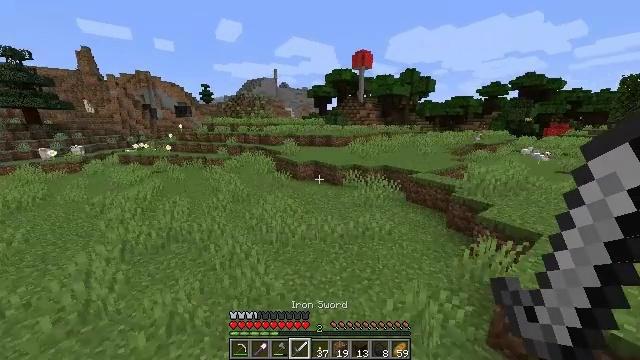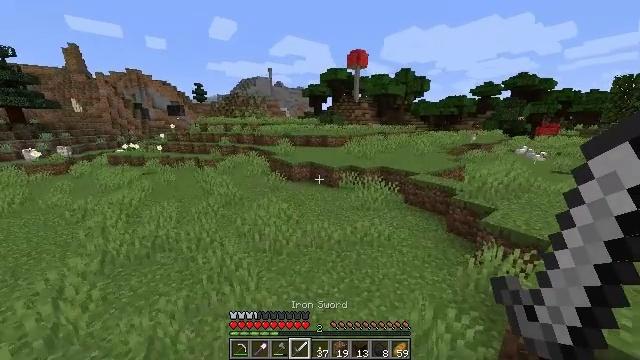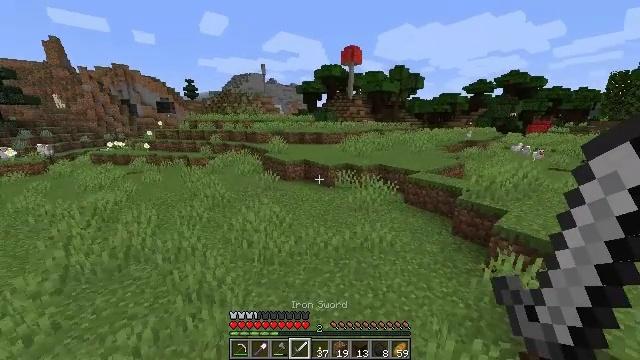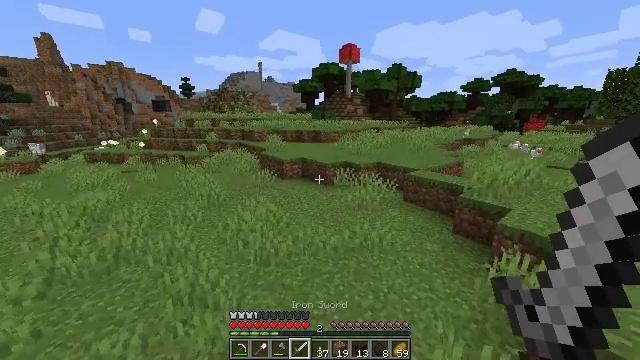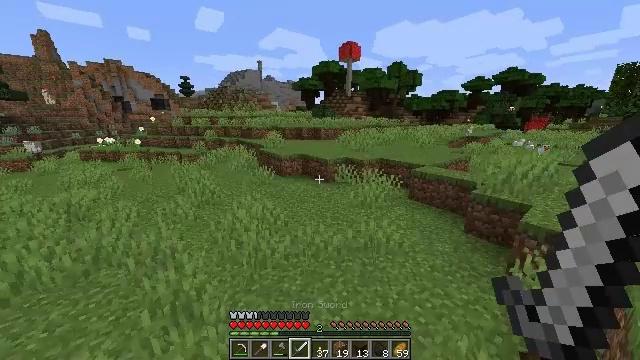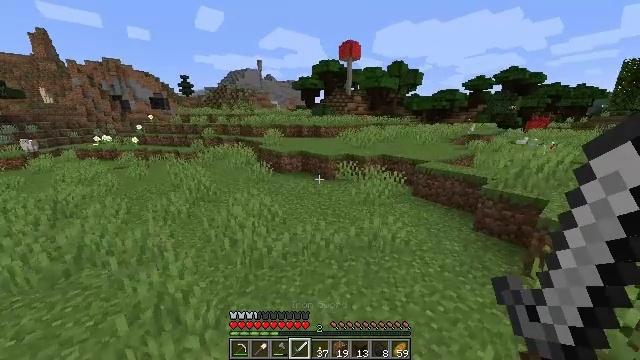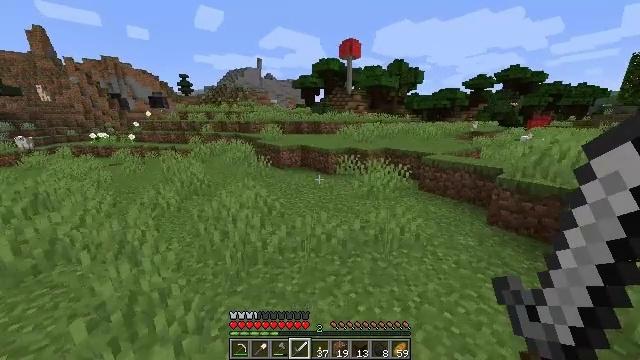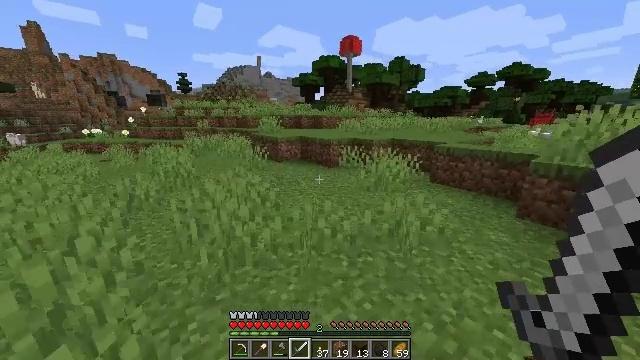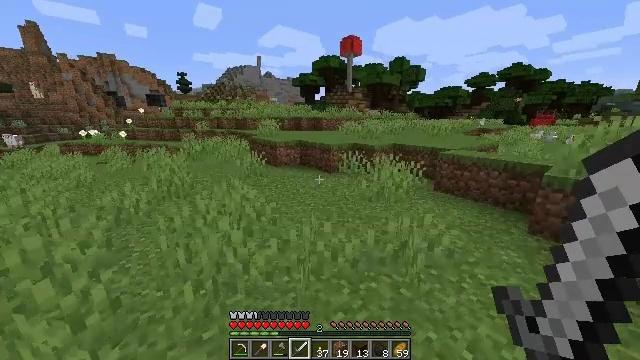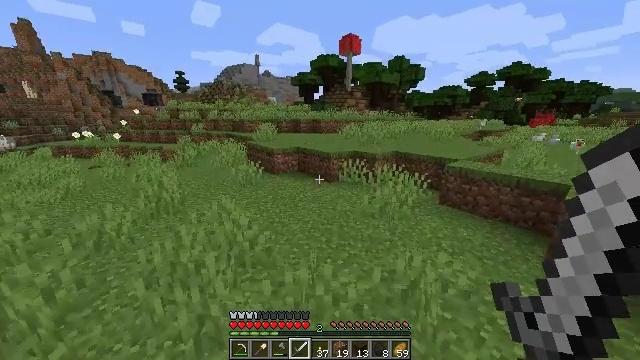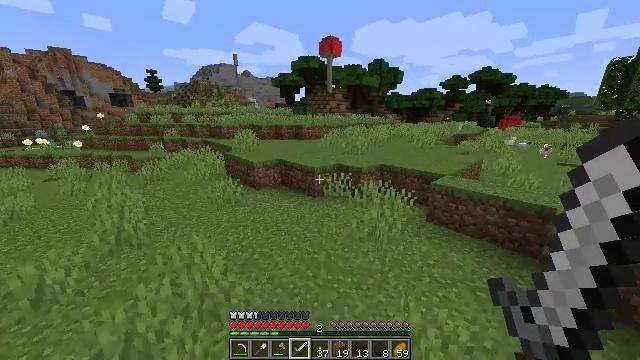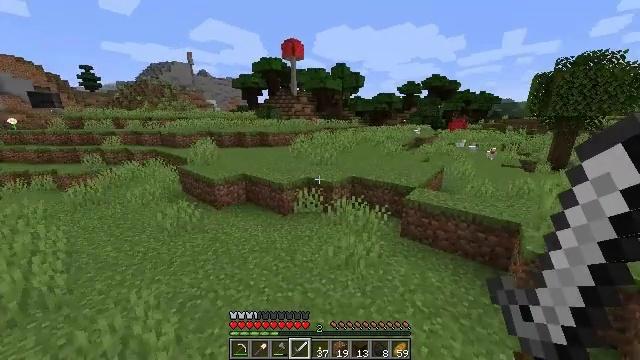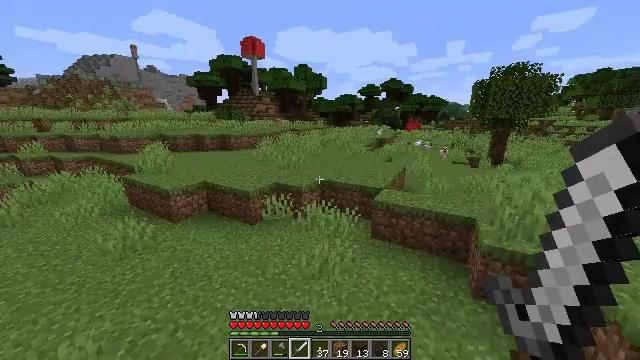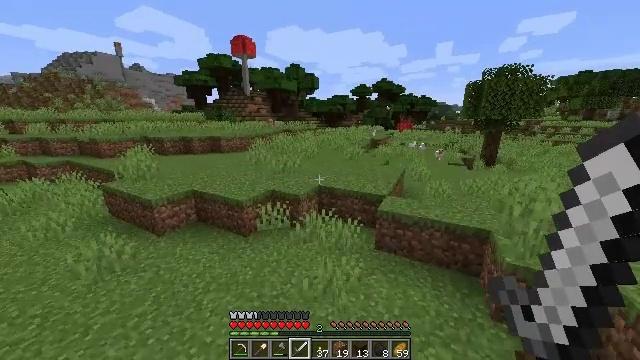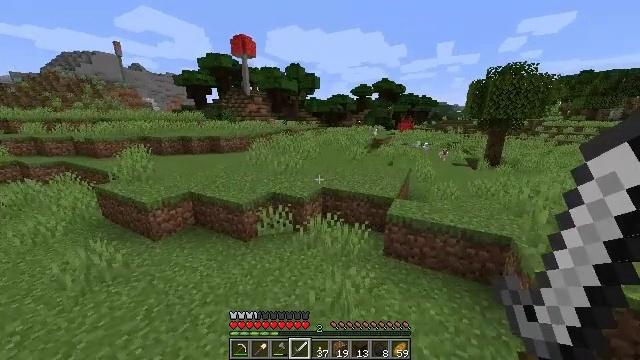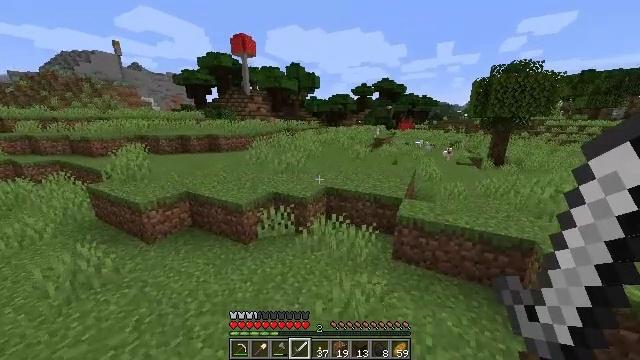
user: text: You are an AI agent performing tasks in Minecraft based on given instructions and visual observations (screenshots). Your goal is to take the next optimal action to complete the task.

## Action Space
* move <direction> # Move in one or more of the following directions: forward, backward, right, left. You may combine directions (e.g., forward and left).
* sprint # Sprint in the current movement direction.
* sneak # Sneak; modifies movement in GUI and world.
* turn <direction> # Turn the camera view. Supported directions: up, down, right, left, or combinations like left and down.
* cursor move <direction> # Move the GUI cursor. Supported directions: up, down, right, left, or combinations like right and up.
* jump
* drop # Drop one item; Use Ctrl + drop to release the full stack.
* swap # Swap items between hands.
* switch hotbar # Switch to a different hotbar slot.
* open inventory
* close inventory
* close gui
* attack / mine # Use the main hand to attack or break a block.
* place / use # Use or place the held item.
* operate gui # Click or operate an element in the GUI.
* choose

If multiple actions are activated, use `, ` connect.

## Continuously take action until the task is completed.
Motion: motion action
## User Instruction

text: Collect a hay block for crafting.
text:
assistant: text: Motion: move forward, sprint, turn right, jump
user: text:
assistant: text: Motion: move forward, sprint, turn right, jump
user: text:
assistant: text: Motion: move forward, sprint, jump
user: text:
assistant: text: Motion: move forward, sprint, jump
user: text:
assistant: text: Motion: move forward, sprint, jump
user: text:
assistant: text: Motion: move forward, sprint, jump
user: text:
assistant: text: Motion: move forward, sprint, jump
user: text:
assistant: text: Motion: move forward, sprint, jump
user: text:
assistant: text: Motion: move forward, sprint, jump
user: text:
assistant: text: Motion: move forward, sprint, turn right, jump
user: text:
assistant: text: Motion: move forward, sprint, turn right, jump
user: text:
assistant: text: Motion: move forward, sprint, turn right, jump
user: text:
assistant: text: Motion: move forward, sprint, turn right, jump
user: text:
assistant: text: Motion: move forward, sprint, jump
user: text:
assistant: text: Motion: move forward, sprint
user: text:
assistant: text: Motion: move forward, sprint
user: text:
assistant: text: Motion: move forward, sprint
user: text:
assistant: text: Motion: move forward, sprint
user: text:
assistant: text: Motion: move forward, sprint
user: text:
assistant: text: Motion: move forward, sprint
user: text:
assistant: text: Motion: move forward, sprint
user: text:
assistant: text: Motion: move forward, sprint
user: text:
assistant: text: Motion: move forward, sprint
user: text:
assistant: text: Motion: move forward, sprint
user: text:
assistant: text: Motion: move forward, sprint, jump
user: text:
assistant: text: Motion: move forward, sprint, jump
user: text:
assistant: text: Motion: move forward, sprint, jump
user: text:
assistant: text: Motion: move forward, sprint, jump
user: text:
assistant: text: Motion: move forward, sprint, jump
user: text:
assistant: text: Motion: move forward, sprint, jump